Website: lowes
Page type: stored-credit-cards
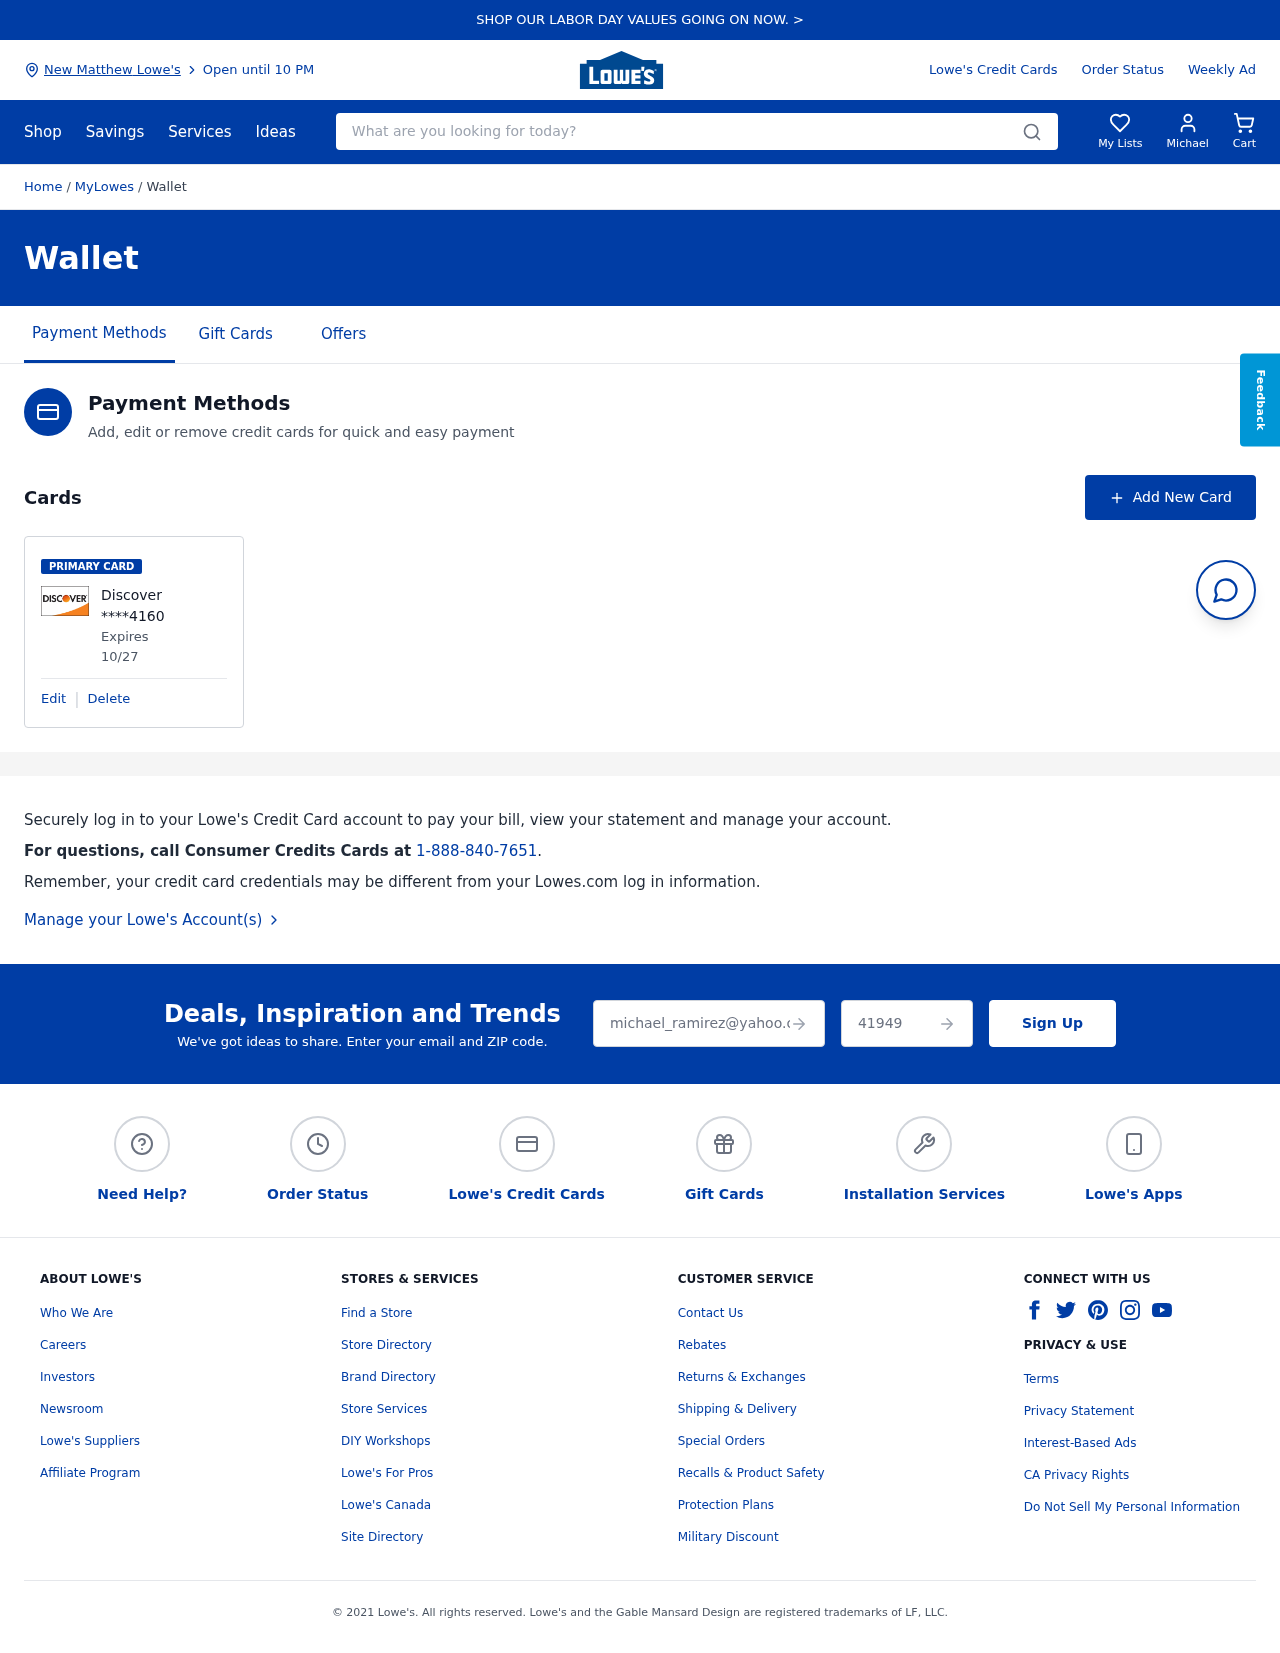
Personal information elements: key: PII_CARD_EXPIRY
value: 10/27
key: PII_CARD_LAST4
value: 4160
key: PII_CARD_TYPE
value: Discover
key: PII_CITY
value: New Matthew Lowe's
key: PII_EMAIL
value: michael_ramirez@yahoo.com
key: PII_FIRSTNAME
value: Michael
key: PII_POSTCODE
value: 41949
Search elements: key: HEADER_SEARCH
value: What are you looking for today?